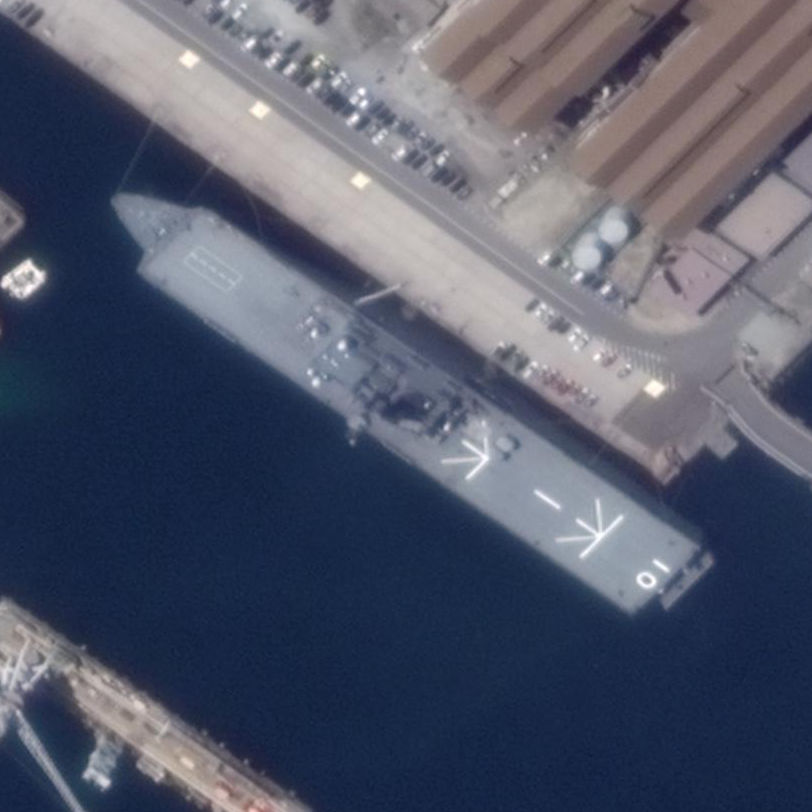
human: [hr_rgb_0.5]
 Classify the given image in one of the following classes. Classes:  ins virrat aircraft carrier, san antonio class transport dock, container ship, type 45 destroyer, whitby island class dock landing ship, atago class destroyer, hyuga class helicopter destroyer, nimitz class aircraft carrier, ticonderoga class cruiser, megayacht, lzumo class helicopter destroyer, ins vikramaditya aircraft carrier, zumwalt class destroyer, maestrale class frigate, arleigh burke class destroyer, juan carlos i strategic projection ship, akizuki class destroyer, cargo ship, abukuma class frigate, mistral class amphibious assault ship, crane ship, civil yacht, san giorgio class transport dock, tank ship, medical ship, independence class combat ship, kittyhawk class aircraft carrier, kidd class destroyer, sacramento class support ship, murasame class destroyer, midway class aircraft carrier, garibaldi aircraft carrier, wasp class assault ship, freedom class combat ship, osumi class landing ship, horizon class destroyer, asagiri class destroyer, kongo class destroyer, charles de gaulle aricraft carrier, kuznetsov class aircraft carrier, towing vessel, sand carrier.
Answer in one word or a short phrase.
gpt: Osumi class landing ship